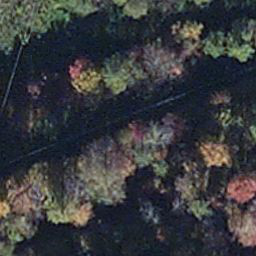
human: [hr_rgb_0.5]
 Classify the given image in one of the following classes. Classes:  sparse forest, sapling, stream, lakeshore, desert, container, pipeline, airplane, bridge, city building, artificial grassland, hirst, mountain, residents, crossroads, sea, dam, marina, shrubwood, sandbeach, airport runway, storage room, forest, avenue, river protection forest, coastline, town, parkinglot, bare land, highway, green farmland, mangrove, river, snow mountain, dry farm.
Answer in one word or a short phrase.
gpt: mangrove